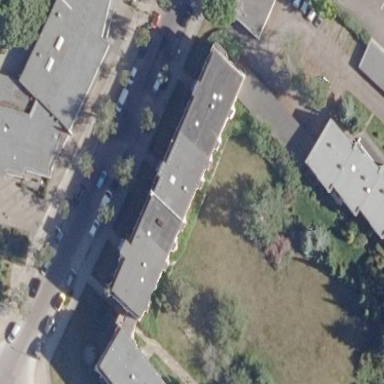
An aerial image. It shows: Building with apartments and flat roof.